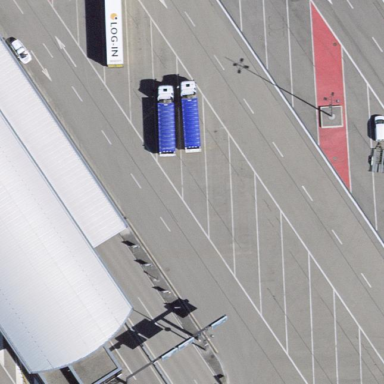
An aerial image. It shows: Parking area with surface.